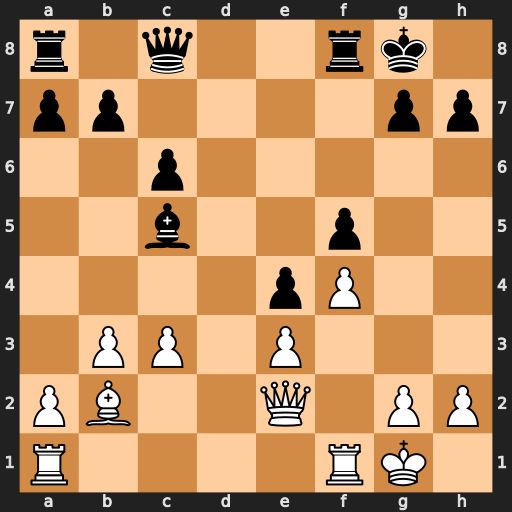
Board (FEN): r1q2rk1/pp4pp/2p5/2b2p2/4pP2/1PP1P3/PB2Q1PP/R4RK1
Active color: w
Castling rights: -
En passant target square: -
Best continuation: Qc4+ Kh8 Qxc5